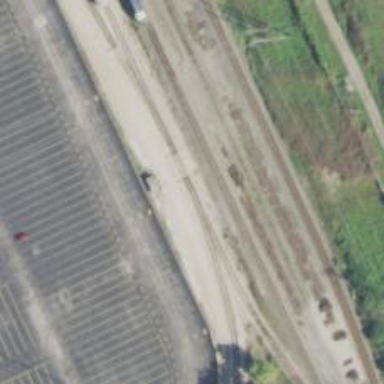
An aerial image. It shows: Railway yard in service.